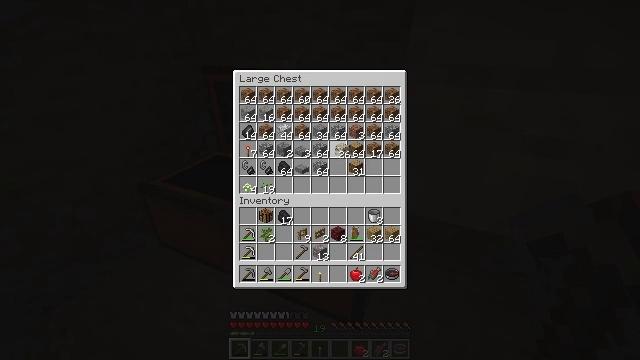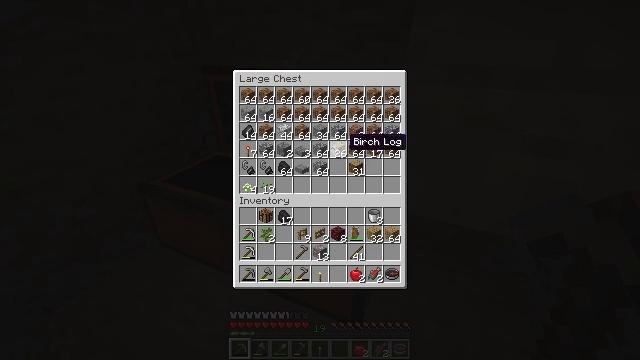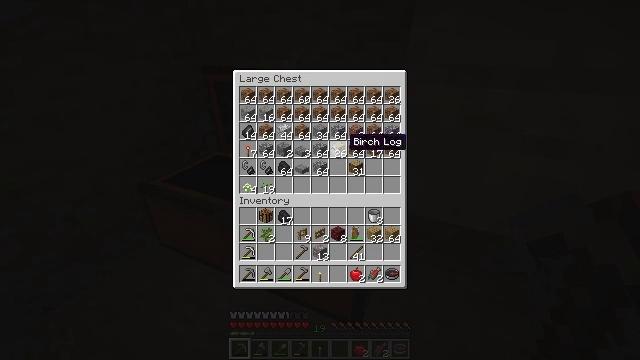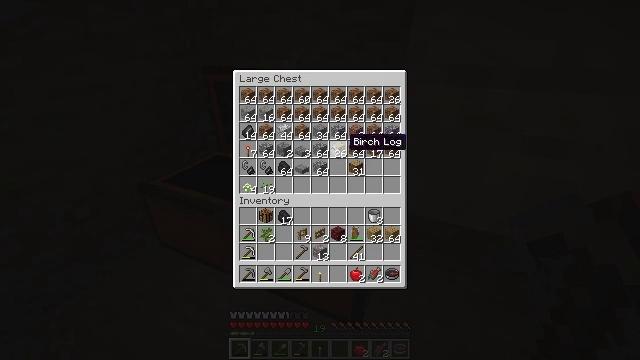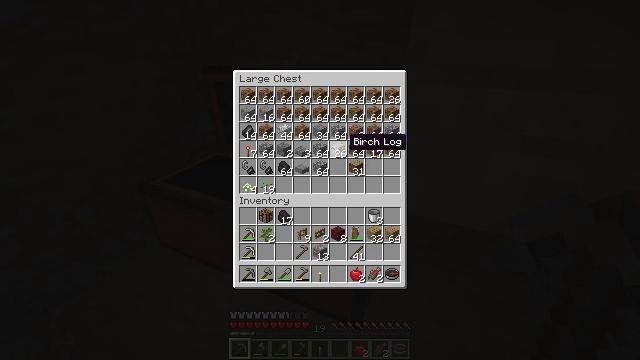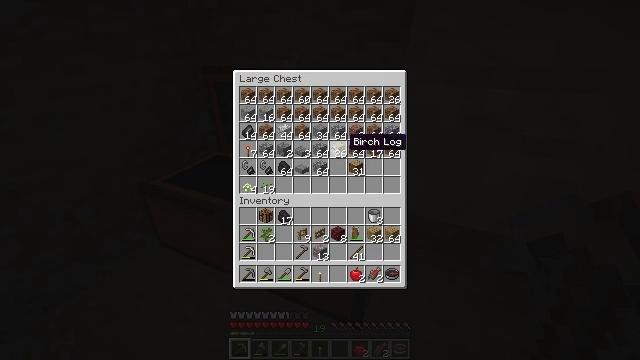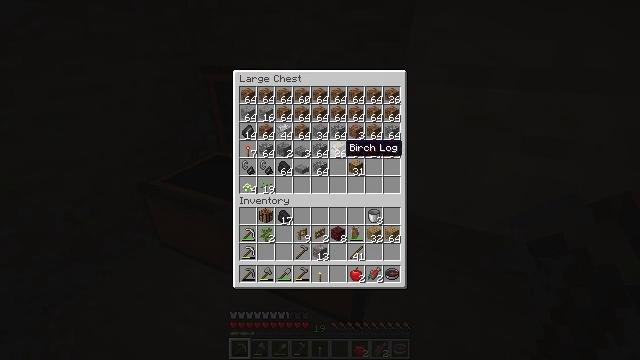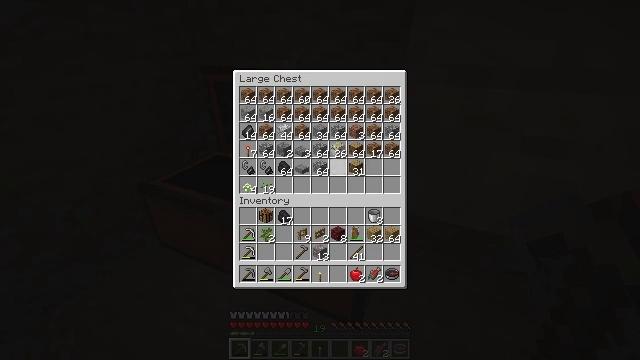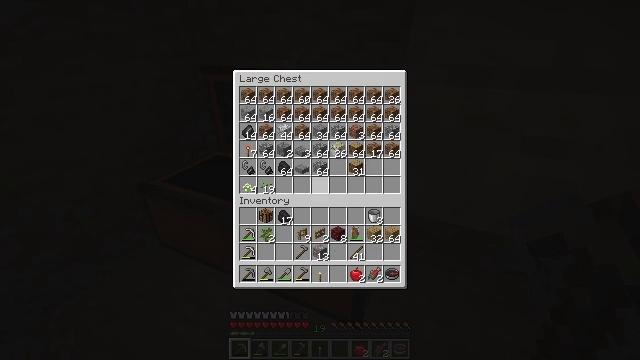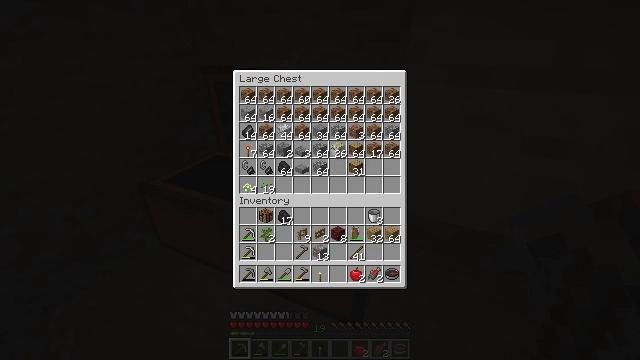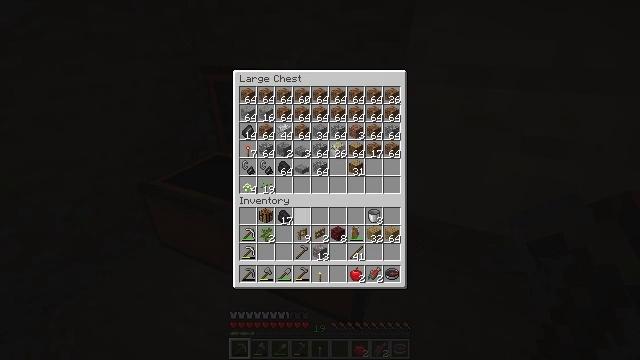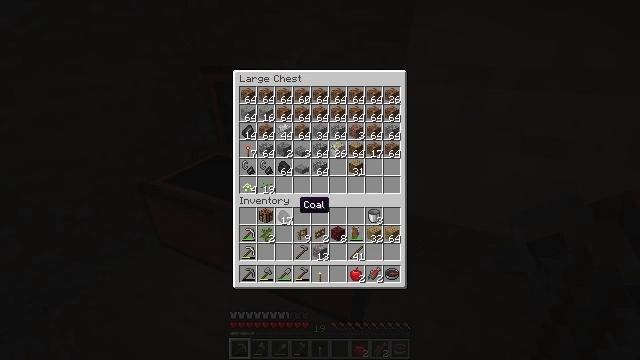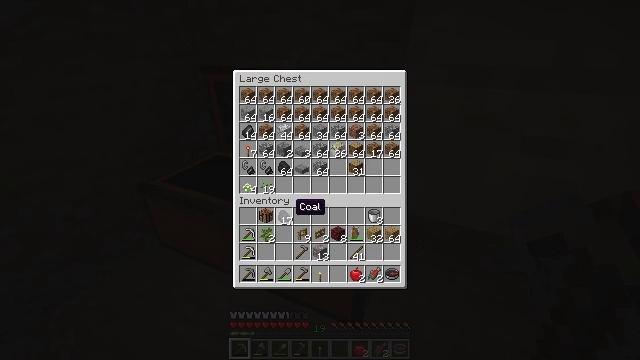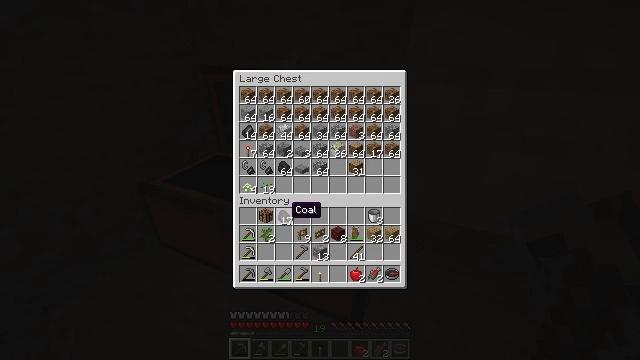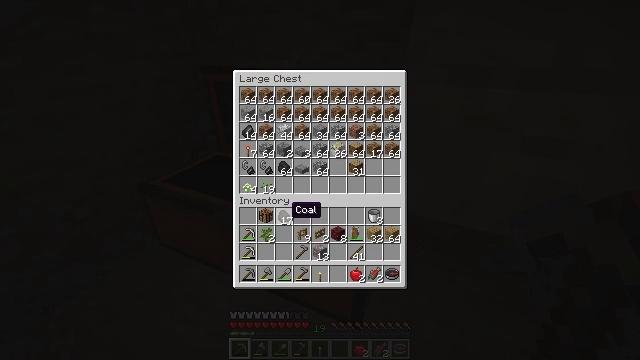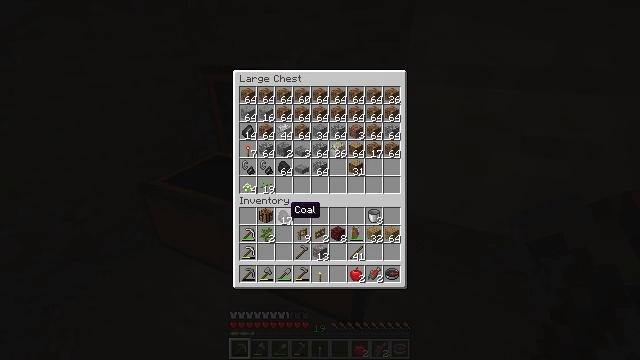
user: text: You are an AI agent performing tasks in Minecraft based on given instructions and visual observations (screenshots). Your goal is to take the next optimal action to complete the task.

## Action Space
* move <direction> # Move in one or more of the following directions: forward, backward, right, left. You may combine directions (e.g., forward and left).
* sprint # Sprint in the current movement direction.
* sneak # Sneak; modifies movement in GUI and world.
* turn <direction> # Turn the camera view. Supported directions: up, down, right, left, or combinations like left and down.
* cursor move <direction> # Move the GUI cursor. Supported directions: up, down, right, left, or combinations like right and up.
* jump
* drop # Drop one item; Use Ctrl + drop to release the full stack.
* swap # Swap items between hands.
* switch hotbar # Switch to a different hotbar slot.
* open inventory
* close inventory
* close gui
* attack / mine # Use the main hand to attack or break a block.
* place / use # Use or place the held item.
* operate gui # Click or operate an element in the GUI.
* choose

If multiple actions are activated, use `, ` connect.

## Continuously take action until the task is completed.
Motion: motion action
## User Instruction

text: Harvest wheat from the field.
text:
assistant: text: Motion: no_op
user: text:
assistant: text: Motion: no_op
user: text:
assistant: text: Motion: no_op
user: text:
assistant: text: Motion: no_op
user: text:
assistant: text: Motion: no_op
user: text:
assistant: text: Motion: no_op
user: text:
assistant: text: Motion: cursor move left and down
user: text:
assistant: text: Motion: cursor move left and down
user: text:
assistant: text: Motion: cursor move left and down
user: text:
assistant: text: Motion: cursor move left
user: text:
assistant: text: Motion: no_op
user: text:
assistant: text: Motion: no_op
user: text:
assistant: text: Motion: no_op
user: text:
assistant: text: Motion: no_op
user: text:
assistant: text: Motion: no_op
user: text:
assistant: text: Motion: no_op
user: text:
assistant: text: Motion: no_op
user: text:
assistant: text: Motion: no_op
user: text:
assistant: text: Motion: no_op
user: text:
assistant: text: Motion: no_op
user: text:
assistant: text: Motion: no_op
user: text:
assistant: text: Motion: no_op
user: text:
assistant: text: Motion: no_op
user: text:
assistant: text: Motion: no_op
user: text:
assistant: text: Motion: no_op
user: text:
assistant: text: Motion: cursor move right
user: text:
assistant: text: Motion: cursor move right
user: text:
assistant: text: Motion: cursor move right
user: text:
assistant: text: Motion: no_op
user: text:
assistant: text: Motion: no_op